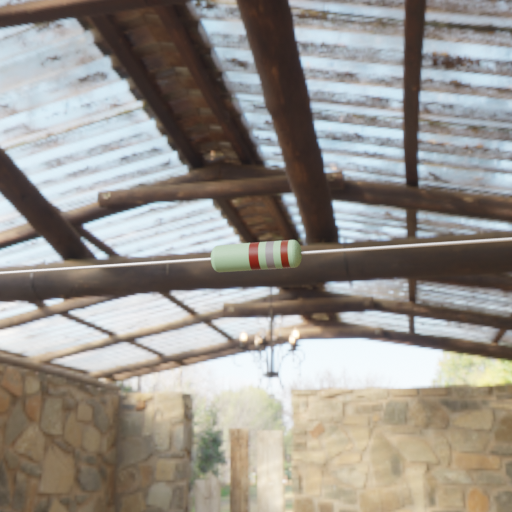
Resistor colour bands (in order): brown, gray, brown